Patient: sex F, age 83
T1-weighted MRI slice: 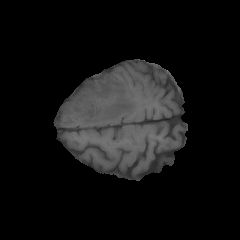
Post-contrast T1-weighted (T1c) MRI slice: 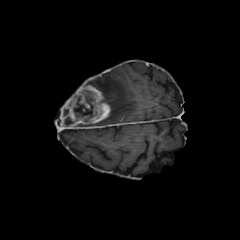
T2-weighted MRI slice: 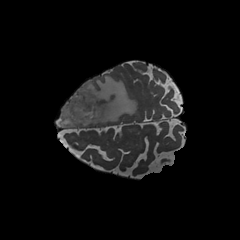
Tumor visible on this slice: yes
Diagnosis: Glioblastoma, IDH-wildtype
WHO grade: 4